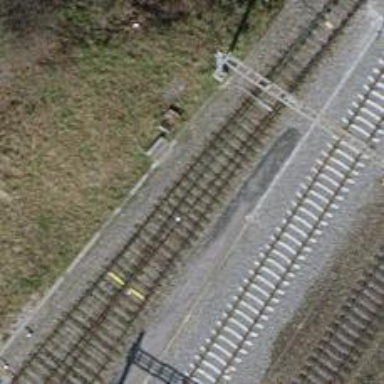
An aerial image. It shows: Single-track railway yard.